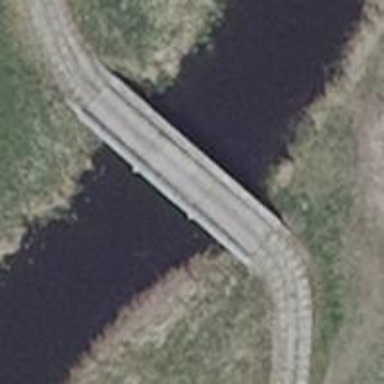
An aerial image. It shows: There is bridge in the image.